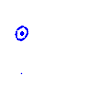
Particle: kaon